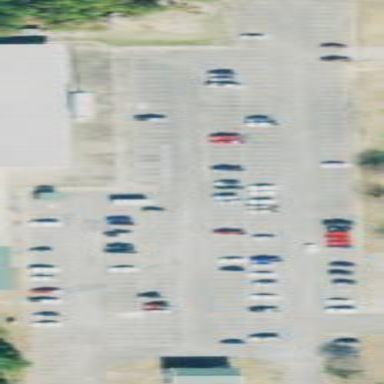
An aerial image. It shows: Parking area.